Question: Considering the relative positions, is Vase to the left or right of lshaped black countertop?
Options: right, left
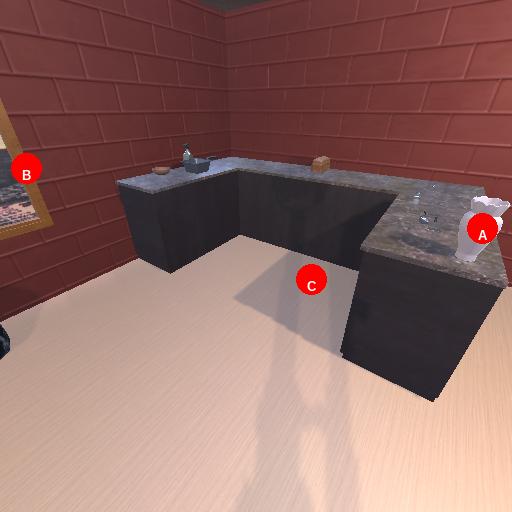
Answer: right